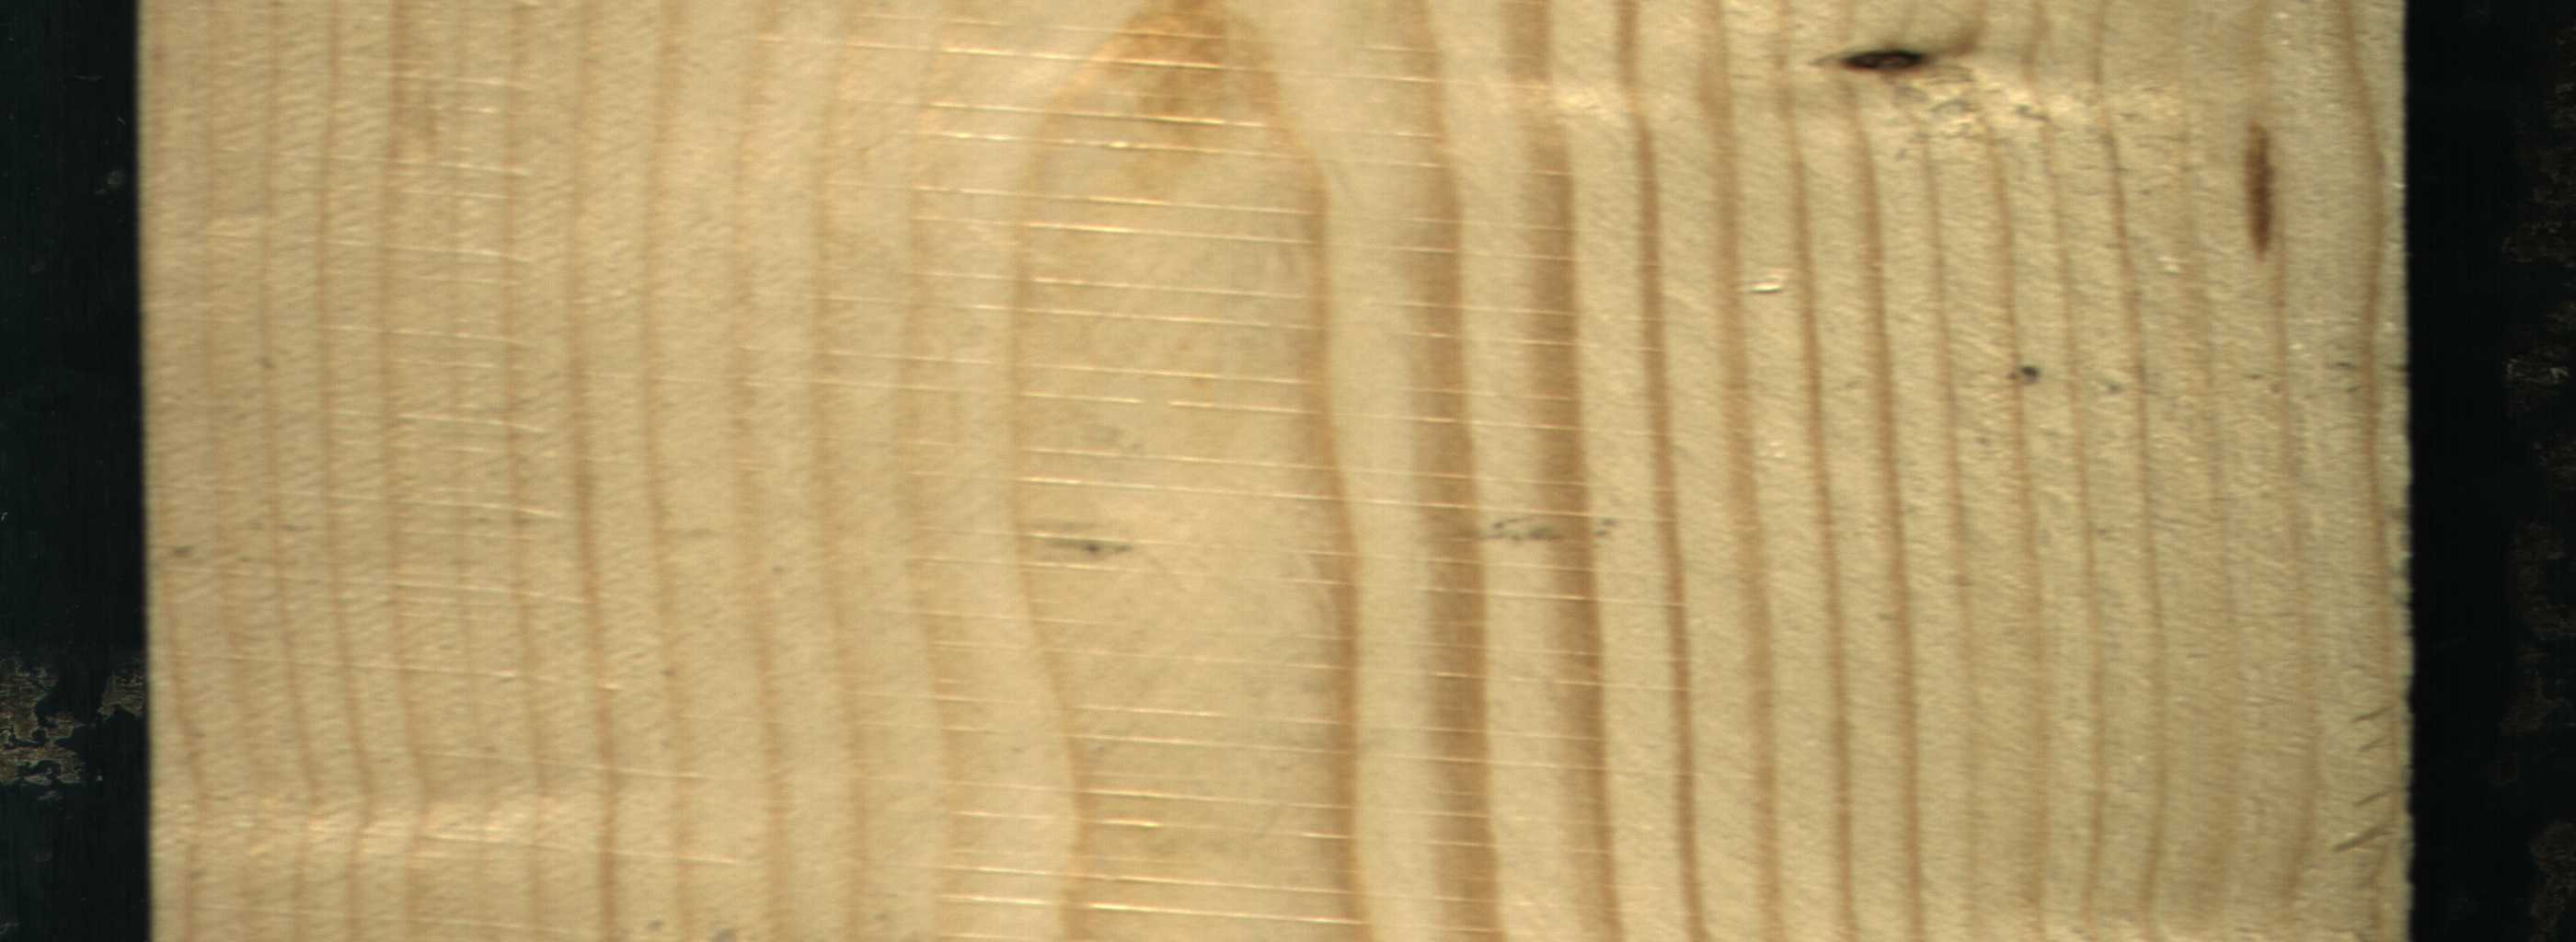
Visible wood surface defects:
resin
Dead_Knot